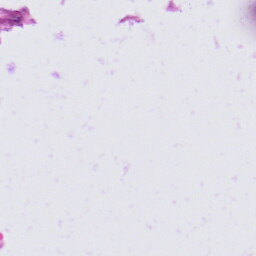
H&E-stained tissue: Skin